九年级 · 度量几何学
如图, $A B$ 是半圆 $O$ 的直径, $C$ 是半圆 $O$ 上一点, 连结 $A C, B C$, 若半圆 $O$ 的半径为 $4, \angle B=54^{\circ}$, 则 $B C$ 的长为 ( )

  （第 6 题）

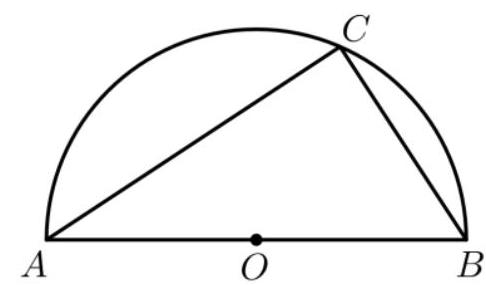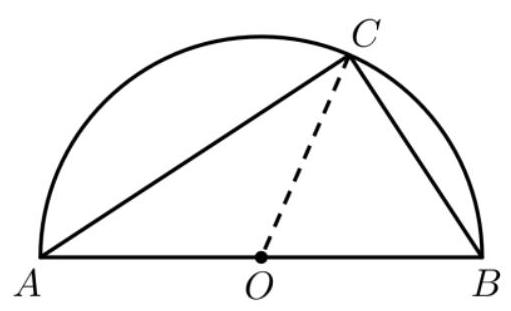
A. $\frac{4}{5} \pi$
  B. $\frac{8}{5} \pi$
  C. $\frac{12}{5} \pi$
  D. $\frac{16}{5} \pi$

答案: B
解析: 连接 $O C$, 根据圆周角定理得到 $\angle A C B=90^{\circ}$, 根据 $\angle B=54^{\circ}, O A=O C$ 得到 $\angle C O B$,从而利用弧长公式计算.

【详解】解: 如图所示, 连接 $O C$,

$\because A B$ 是半圆 $O$ 的直径,

$\therefore \angle A C B=90^{\circ}$,

又 $\angle B=54^{\circ}$ ，
$\therefore \angle C A B=90^{\circ}-\angle B=90^{\circ}-54^{\circ}=36^{\circ}$,

$\because O A=O C$,

$\therefore \angle O A C=\angle O C A=\angle C A B=36^{\circ}$,

又 $\angle C O B=\angle O A C+\angle O C A=36^{\circ}+36^{\circ}=72^{\circ}$,

$\because$ 半圆 $O$ 半径为 4 ,

$\therefore O B=O C=4$,

$\therefore B C=\frac{72 \times \pi \times 4}{180}=\frac{8}{5} \pi$.

故选 B.

【点睛】本题考查了圆周角定理, 弧长公式, 等边对等角, 解题的关键是根据 $A B$ 是直径得到 $\angle A C B=90^{\circ}$.